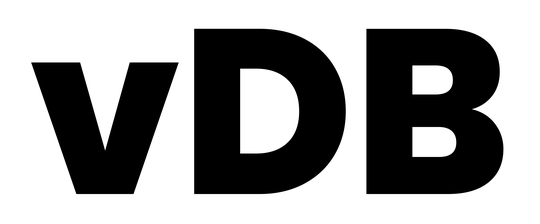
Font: Poppins-ExtraBold